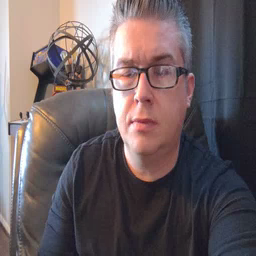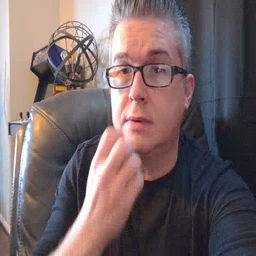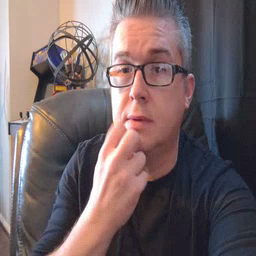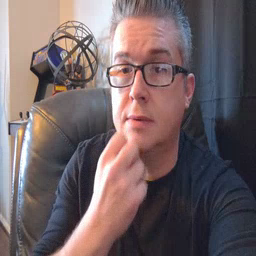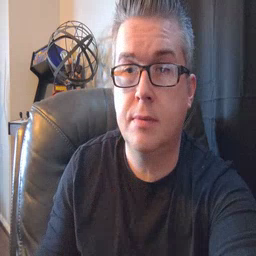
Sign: underwear